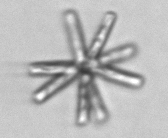
Label: Thalassionema